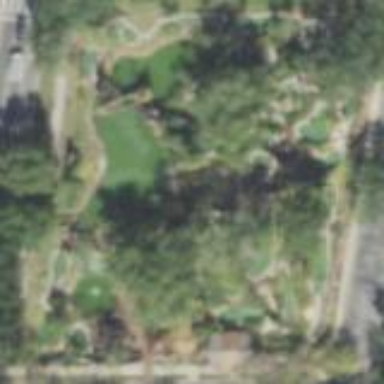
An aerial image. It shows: Miniature golf course.